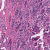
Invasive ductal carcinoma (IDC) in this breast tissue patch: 0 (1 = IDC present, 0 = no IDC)